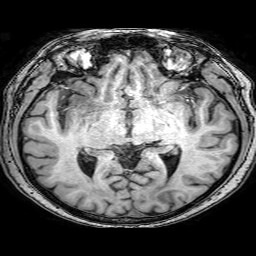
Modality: T1w
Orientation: coronal
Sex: male
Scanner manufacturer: philips
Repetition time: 0.008096 s
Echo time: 0.0037 s